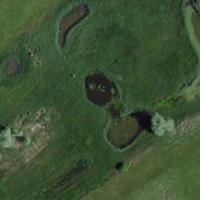
EUNIS habitat code: 45
Species observed at this site:
Grus grus